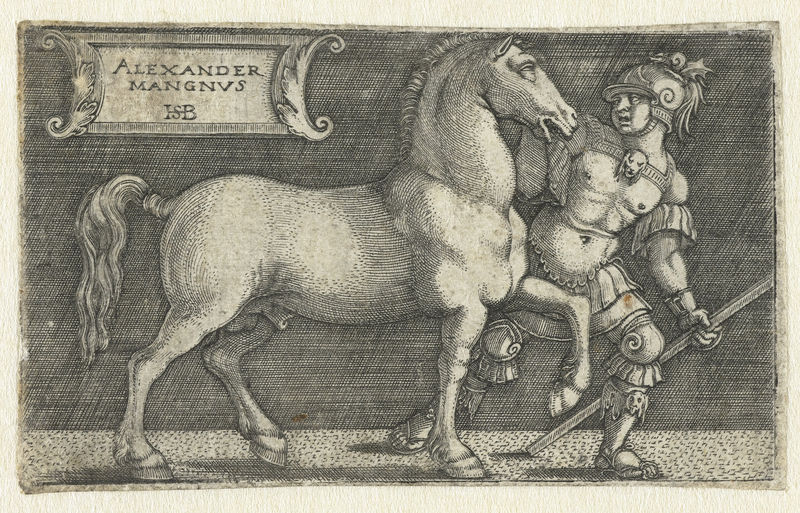
Titel: Alexander de Grote met zijn paard Bucephalus
Künstler: Hans Sebald Beham
Standort: Amsterdam
Institution: Rijksmuseum
Schlagwörter: fight, soldier, sword, white, arm, black, face, gray, grey, hair, nose, old, glove, man, roman, armor, eyes, feet, helmet, knight, suit, drawing, black and white, chin, mouth, etching, sketch, tail, boots, ancient, arms, pencil, balls, legs, war, horse, sandals, warrior, hoof, hooves, gloves, staff, penis, mane, pole, words, weapon, sign, spear, ride, move, fat, lance, direct, nostril, steed, trojan, stallion, alexander, glovers, testicles, great, isb, spead, magnus, alexander the great, mangnus, alexander mangnvs, mangnvs, alexander mangnus, shod, the great, ducipal, shorsesketch